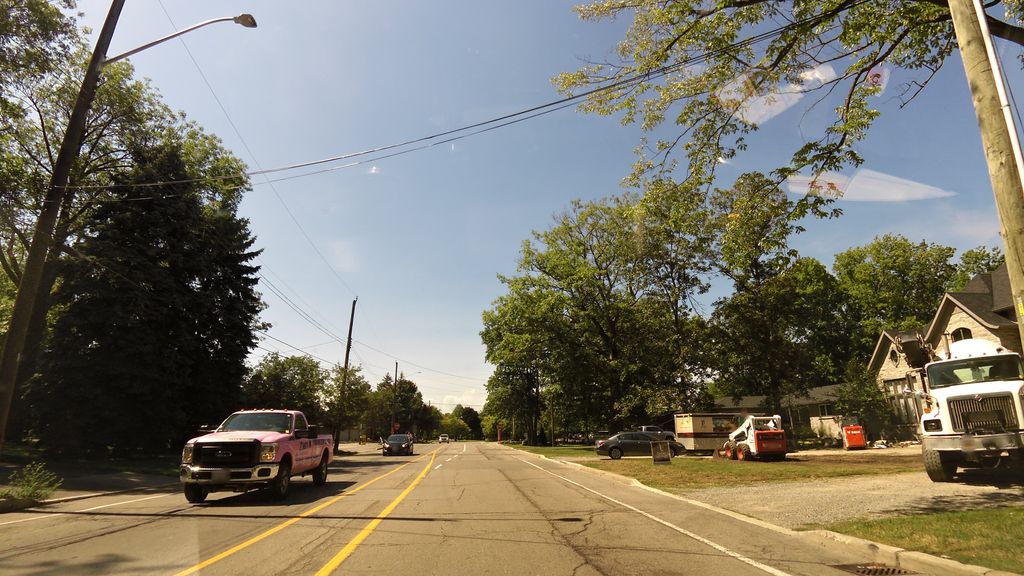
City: hamilton